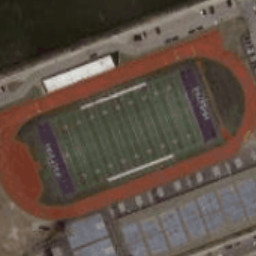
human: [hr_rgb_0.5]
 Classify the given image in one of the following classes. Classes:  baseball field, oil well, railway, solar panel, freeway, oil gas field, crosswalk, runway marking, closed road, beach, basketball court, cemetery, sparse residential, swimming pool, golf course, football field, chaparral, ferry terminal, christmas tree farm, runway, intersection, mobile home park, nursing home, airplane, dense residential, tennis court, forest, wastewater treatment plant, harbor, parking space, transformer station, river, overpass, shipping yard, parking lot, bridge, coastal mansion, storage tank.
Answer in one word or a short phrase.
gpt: football field